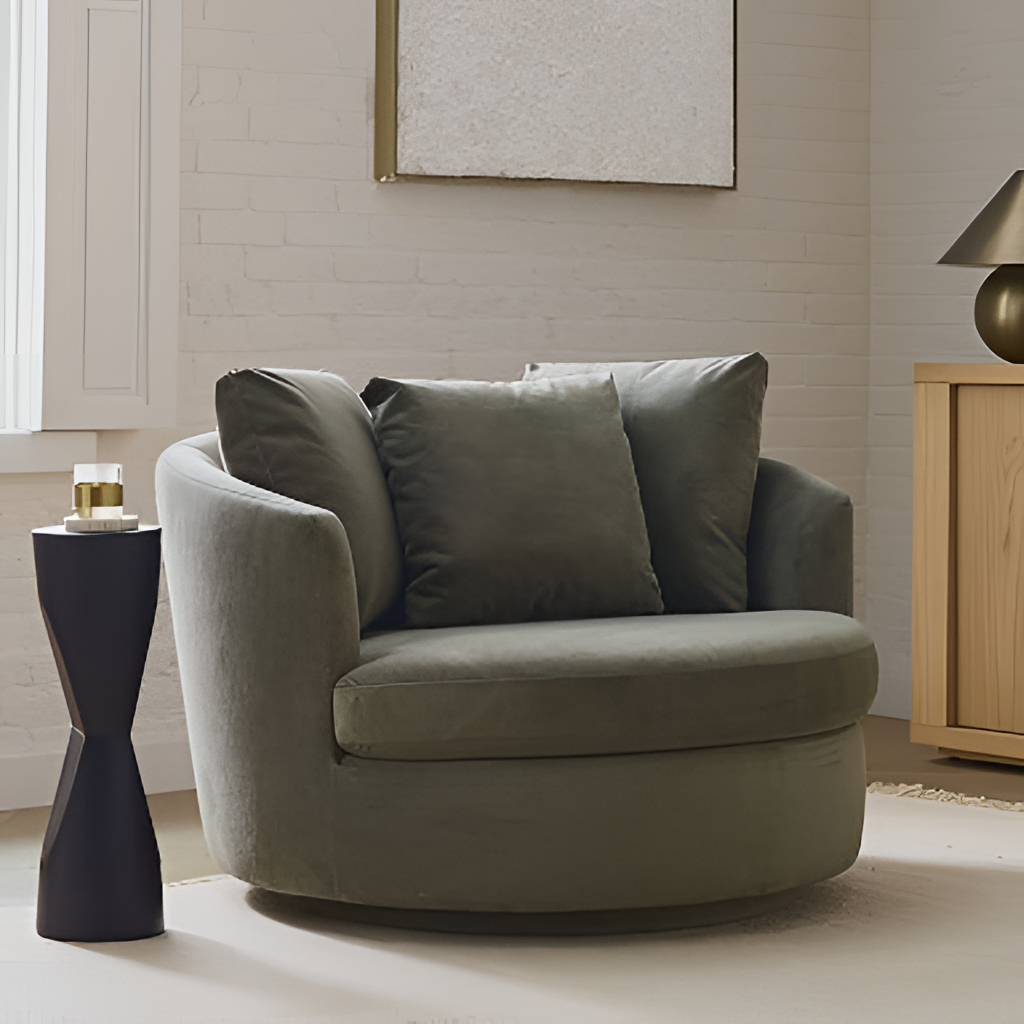
velvet chair, living room, beige wood flooring, with plank pattern, beige brick wallpaper, with solid pattern, contemporary